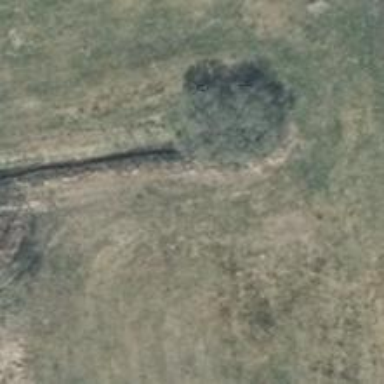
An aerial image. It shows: Landmark tree with broadleaved evergreen leaves.